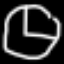
Label: clock